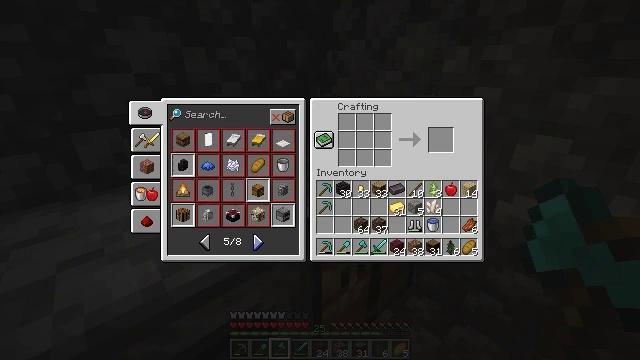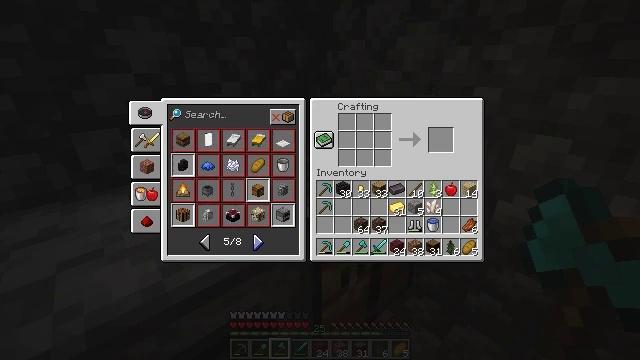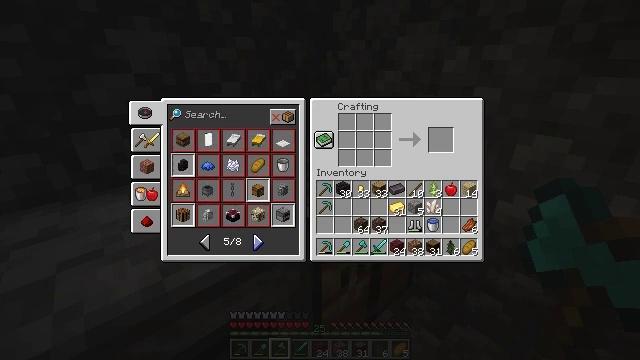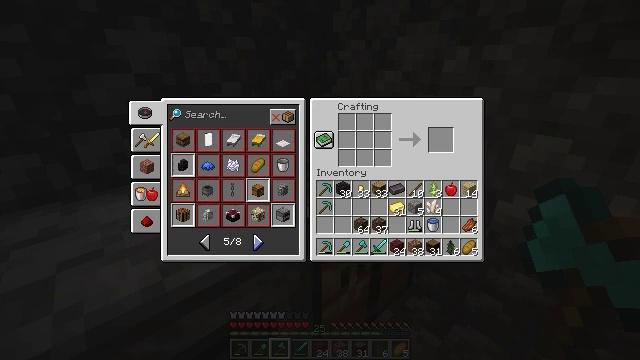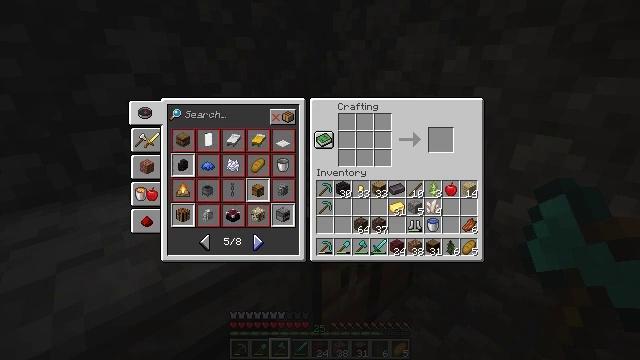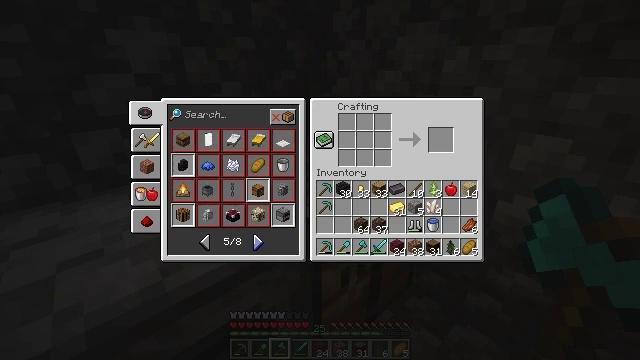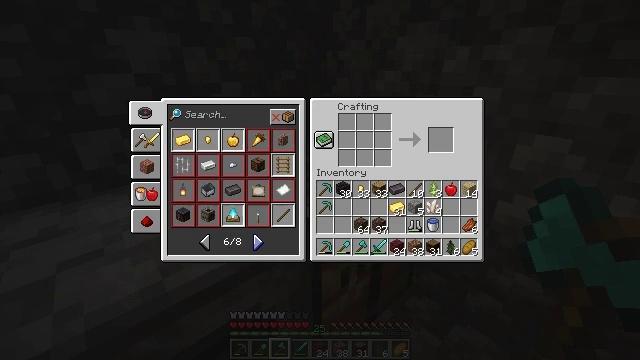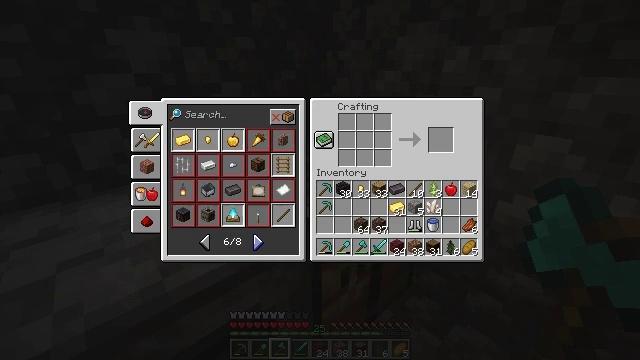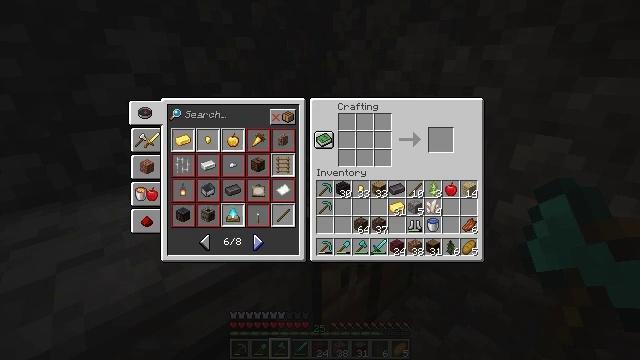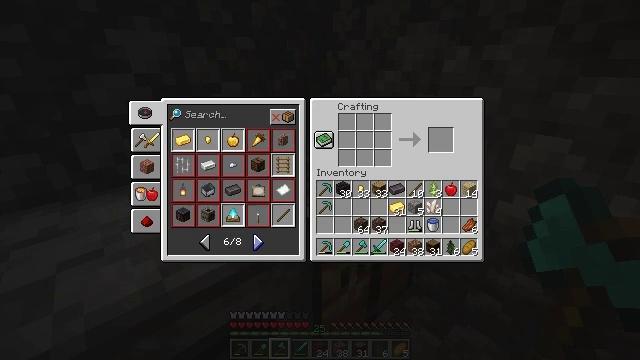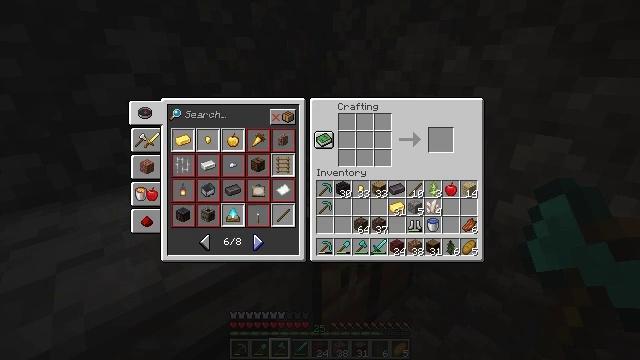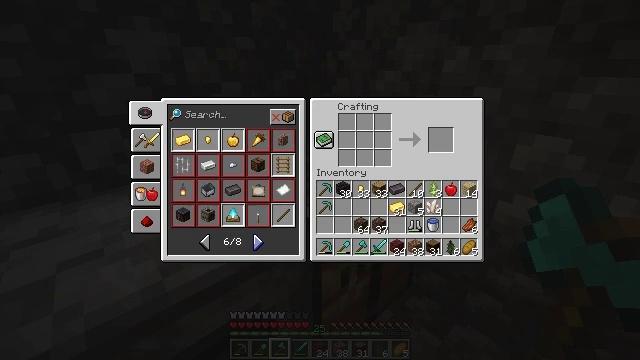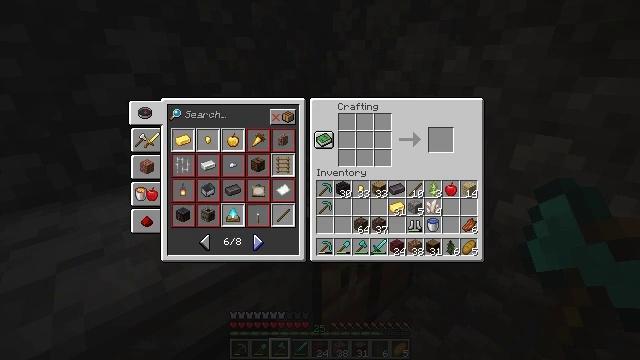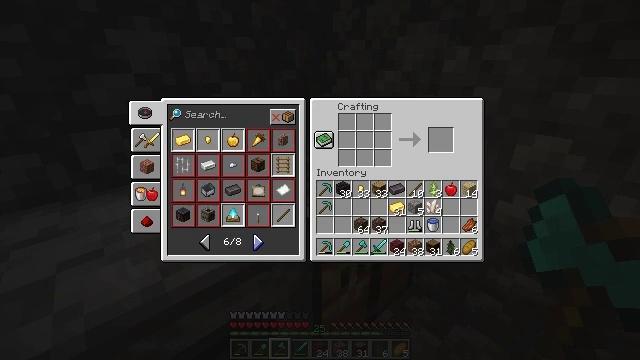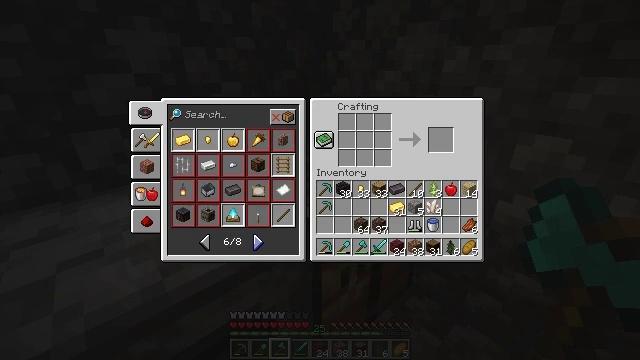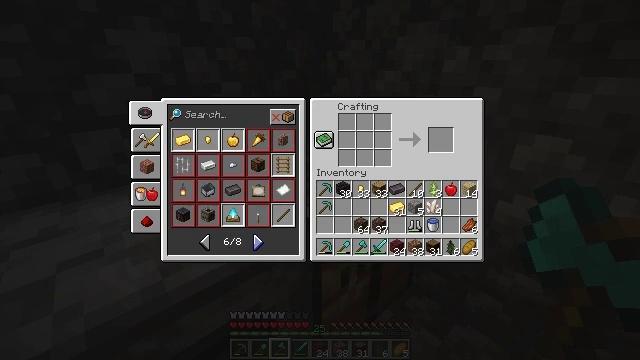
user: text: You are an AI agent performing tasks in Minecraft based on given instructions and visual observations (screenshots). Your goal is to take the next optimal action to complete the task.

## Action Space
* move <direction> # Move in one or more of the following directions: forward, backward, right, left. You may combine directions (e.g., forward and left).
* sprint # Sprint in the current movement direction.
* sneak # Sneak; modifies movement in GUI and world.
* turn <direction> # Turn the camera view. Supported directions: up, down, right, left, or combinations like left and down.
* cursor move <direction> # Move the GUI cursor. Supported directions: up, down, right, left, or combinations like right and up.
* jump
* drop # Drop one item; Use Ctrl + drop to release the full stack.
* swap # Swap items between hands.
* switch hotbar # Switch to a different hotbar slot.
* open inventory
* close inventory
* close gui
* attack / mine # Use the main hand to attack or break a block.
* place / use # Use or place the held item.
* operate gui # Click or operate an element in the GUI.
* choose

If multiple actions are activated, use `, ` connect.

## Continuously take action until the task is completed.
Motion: motion action
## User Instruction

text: Interacting with a crafting table, create a soul campfire.
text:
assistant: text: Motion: no_op
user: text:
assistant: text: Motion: no_op
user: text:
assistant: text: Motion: no_op
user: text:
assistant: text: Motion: no_op
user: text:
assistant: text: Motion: no_op
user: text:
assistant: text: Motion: operate gui
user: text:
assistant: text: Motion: operate gui
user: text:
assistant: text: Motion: operate gui
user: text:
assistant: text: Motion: no_op
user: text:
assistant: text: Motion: no_op
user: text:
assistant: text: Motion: no_op
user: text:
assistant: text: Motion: no_op
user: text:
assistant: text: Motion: no_op
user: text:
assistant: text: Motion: no_op
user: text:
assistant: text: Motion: no_op
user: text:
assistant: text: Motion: no_op
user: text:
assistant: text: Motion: no_op
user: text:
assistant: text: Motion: no_op
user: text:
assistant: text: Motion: no_op
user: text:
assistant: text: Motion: operate gui
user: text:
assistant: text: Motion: operate gui
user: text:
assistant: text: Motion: operate gui
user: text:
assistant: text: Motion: no_op
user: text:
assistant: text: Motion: no_op
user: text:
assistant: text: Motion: no_op
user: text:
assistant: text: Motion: no_op
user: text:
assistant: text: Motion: cursor move left
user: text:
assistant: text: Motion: cursor move left
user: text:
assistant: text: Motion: cursor move left
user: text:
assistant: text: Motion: no_op